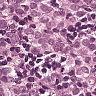
Metastatic tissue present: yes